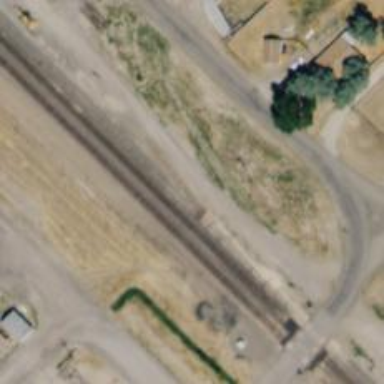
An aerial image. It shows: Railway siding with rails.